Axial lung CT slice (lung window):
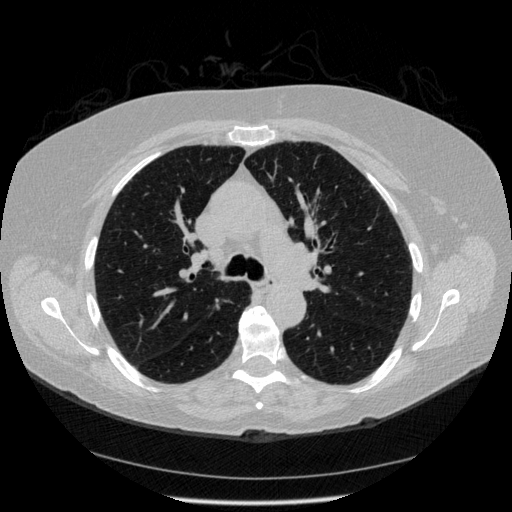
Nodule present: no